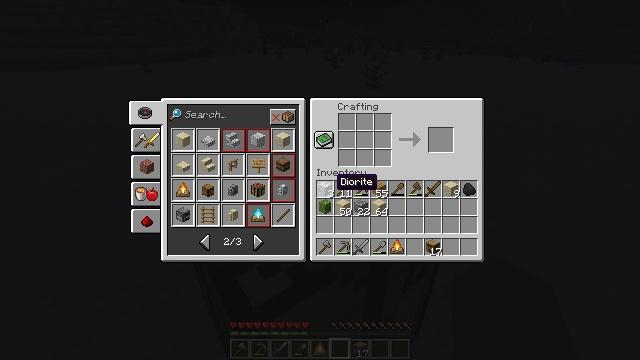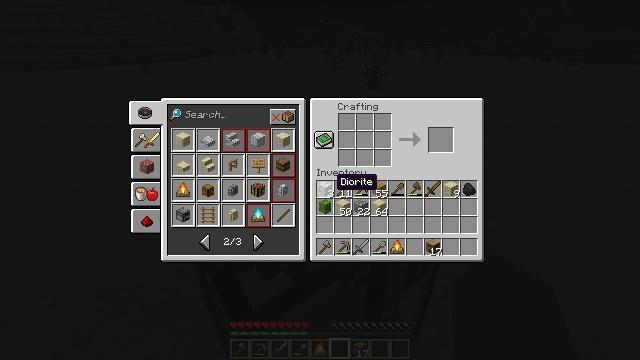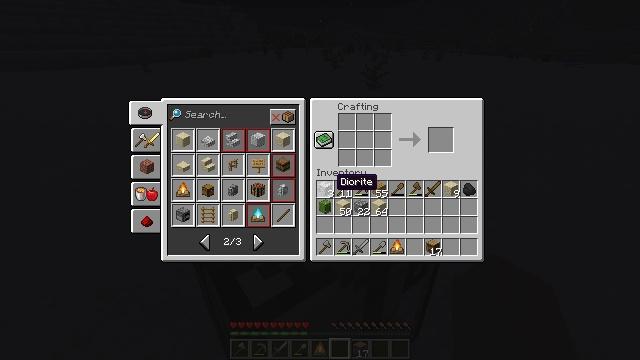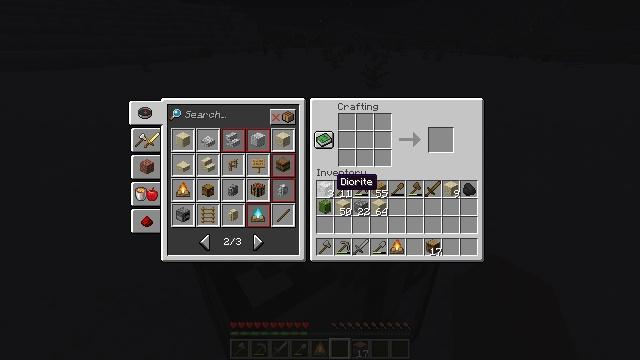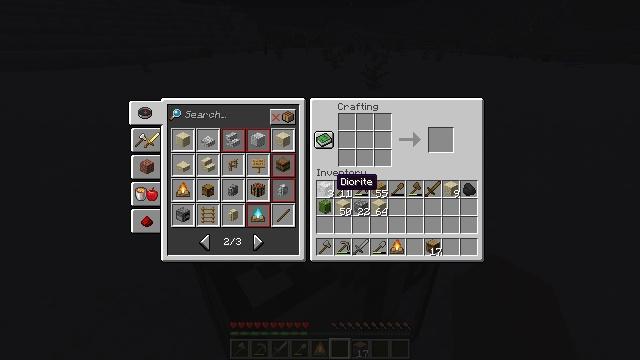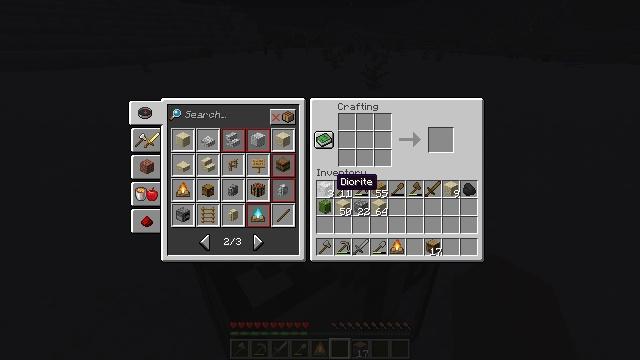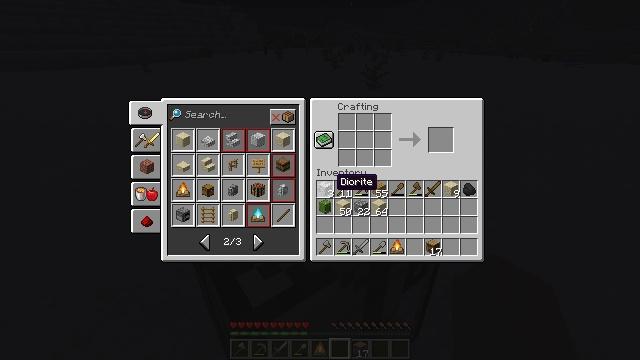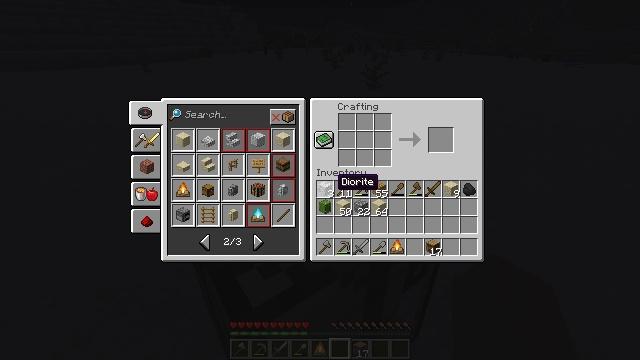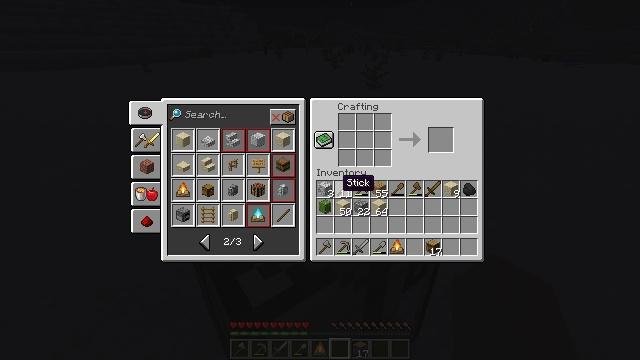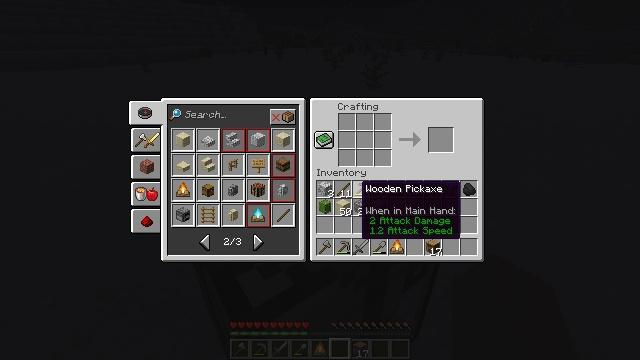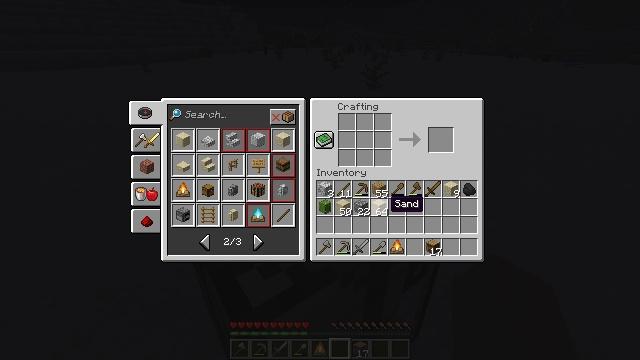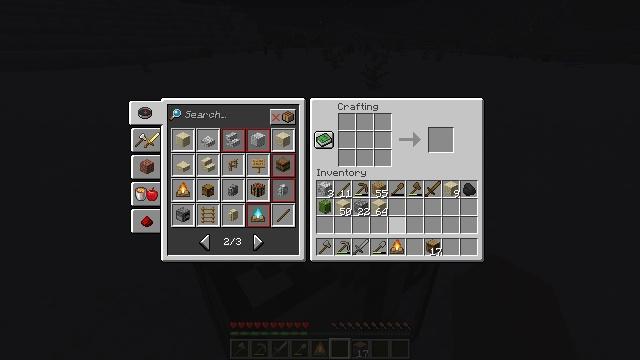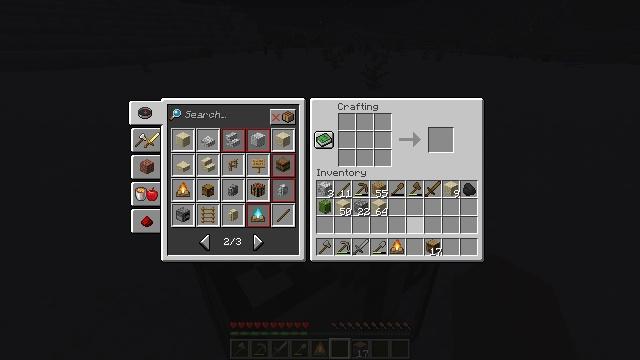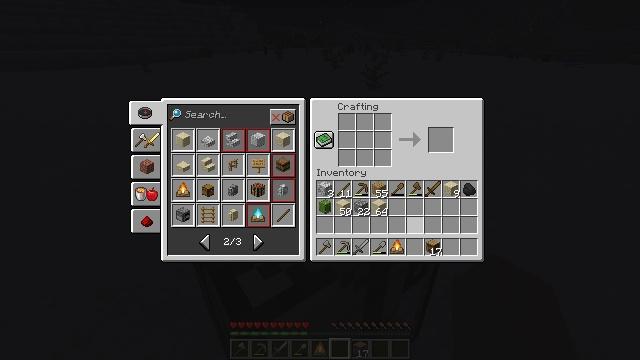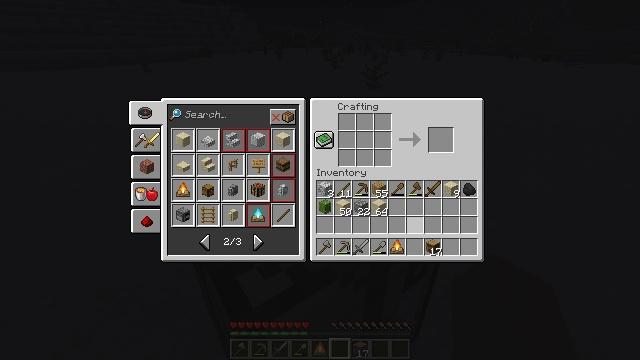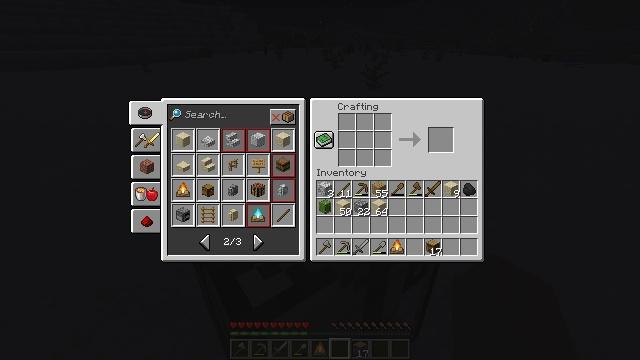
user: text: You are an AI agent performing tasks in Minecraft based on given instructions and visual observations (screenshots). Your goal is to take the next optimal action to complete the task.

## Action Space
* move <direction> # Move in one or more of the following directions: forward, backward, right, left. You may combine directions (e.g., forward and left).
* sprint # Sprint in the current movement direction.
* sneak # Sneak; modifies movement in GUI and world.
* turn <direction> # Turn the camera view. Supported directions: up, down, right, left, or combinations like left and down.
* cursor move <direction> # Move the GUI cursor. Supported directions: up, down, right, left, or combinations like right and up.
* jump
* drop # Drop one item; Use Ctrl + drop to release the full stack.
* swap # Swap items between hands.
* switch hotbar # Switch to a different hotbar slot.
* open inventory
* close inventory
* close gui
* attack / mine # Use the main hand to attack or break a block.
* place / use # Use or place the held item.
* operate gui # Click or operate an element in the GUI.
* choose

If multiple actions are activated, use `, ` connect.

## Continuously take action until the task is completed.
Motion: motion action
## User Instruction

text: drop campfire
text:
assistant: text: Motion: no_op
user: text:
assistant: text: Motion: no_op
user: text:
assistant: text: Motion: no_op
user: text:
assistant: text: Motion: no_op
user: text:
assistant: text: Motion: no_op
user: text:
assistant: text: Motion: no_op
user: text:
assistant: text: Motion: no_op
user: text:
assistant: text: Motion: no_op
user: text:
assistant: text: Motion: cursor move right
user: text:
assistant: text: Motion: cursor move right and down
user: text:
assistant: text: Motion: cursor move right and down
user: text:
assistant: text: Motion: cursor move right and down
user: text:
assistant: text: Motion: no_op
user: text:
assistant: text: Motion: no_op
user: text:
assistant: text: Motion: no_op
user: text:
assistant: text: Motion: no_op
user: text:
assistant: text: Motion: no_op
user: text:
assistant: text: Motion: no_op
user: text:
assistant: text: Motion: no_op
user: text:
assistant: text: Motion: no_op
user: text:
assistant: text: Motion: no_op
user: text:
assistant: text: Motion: no_op
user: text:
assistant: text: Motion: no_op
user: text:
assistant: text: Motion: no_op
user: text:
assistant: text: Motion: no_op
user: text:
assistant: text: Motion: no_op
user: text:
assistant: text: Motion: no_op
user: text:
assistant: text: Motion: no_op
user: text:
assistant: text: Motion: no_op
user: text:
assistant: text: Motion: no_op